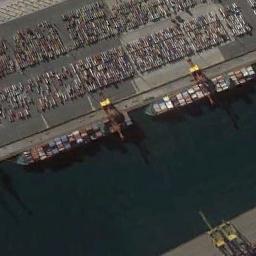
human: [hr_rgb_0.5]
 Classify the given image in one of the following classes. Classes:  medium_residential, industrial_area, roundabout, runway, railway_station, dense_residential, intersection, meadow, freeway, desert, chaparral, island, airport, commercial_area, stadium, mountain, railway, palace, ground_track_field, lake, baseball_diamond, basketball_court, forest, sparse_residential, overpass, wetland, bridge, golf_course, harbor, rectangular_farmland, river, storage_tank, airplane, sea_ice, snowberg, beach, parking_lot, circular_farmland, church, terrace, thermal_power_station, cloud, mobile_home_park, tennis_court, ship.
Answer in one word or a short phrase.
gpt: ship